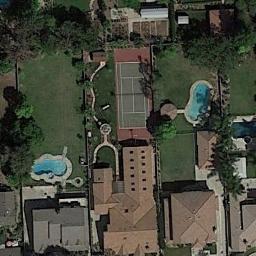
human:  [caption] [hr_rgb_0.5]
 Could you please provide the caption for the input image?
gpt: There are many buildings of different shapes beside the tennis courts .

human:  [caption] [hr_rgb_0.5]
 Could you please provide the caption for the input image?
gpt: There are two tennis courts, one of which shows only a corner .

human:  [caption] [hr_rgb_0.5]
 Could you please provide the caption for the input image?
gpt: The tennis court is on the grass next to some buildings and trees .

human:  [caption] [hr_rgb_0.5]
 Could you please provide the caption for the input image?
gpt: Tennis court and swimming pool on lawn behind residential area surrounded by trees .

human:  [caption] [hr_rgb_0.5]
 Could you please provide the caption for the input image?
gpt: There are some buildings beside the tennis courts .